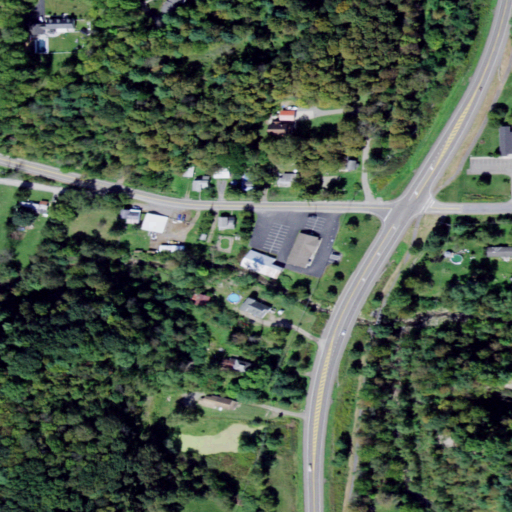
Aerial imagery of valley in New York named Johnson Hollow containing deciduous forest, mixed forest, low intensity development, open development, pasture, medium intensity development, grassland, and high intensity development